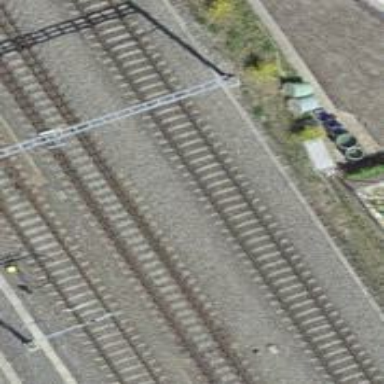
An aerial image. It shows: Railway switch.